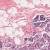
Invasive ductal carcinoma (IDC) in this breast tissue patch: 0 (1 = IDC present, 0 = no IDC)